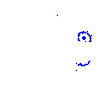
Particle: pion